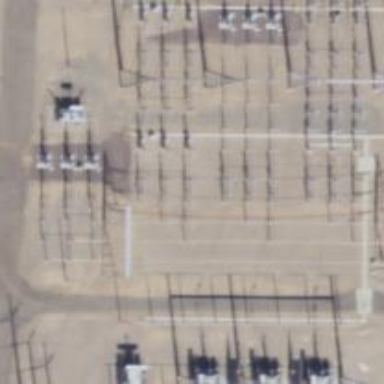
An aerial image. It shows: Switch for power supply.